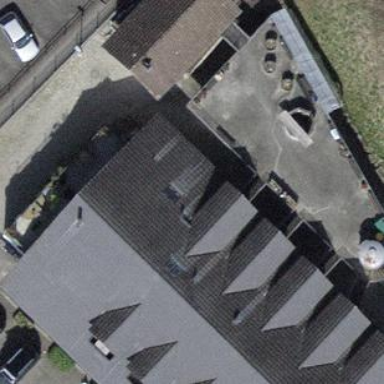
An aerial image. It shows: View of roof of building.